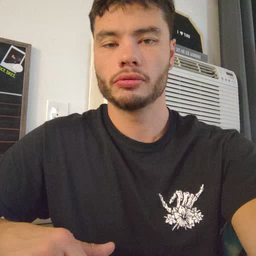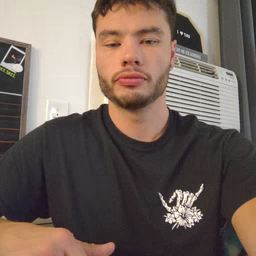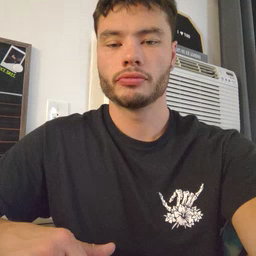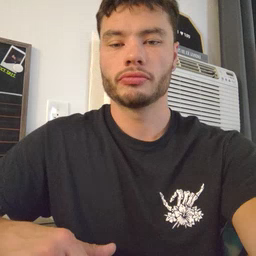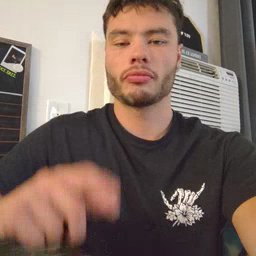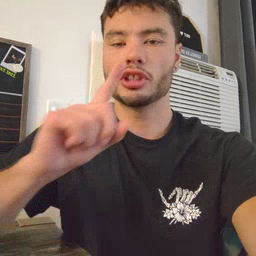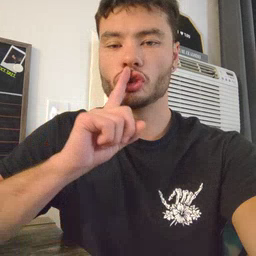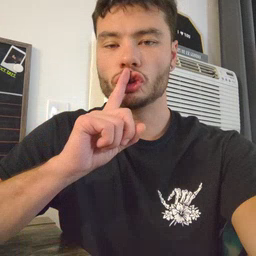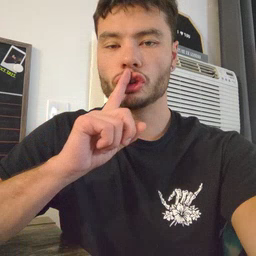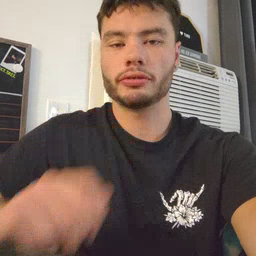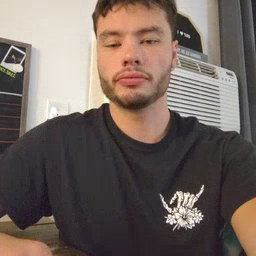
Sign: shhh